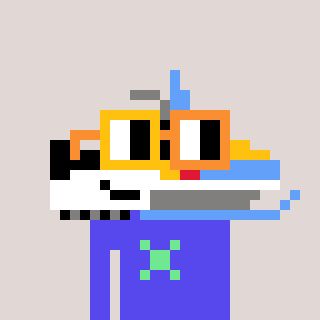
a pixel art character with square yellow and orange glasses, a snowmobile-shaped head and a computerblue-colored body on a warm background